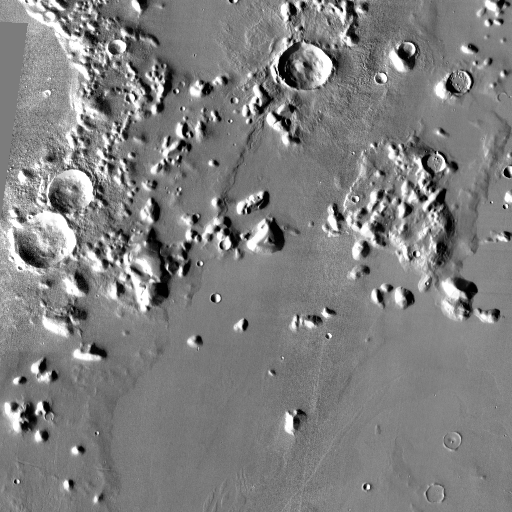
Crater classes present: Background, Other, Layered, Buried